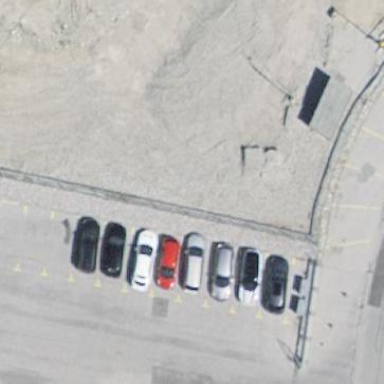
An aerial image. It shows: Street side parking area.